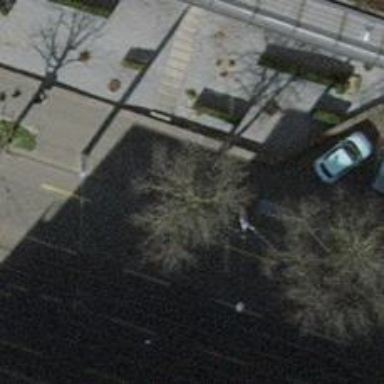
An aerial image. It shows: Avenue lined with trees.